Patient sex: M
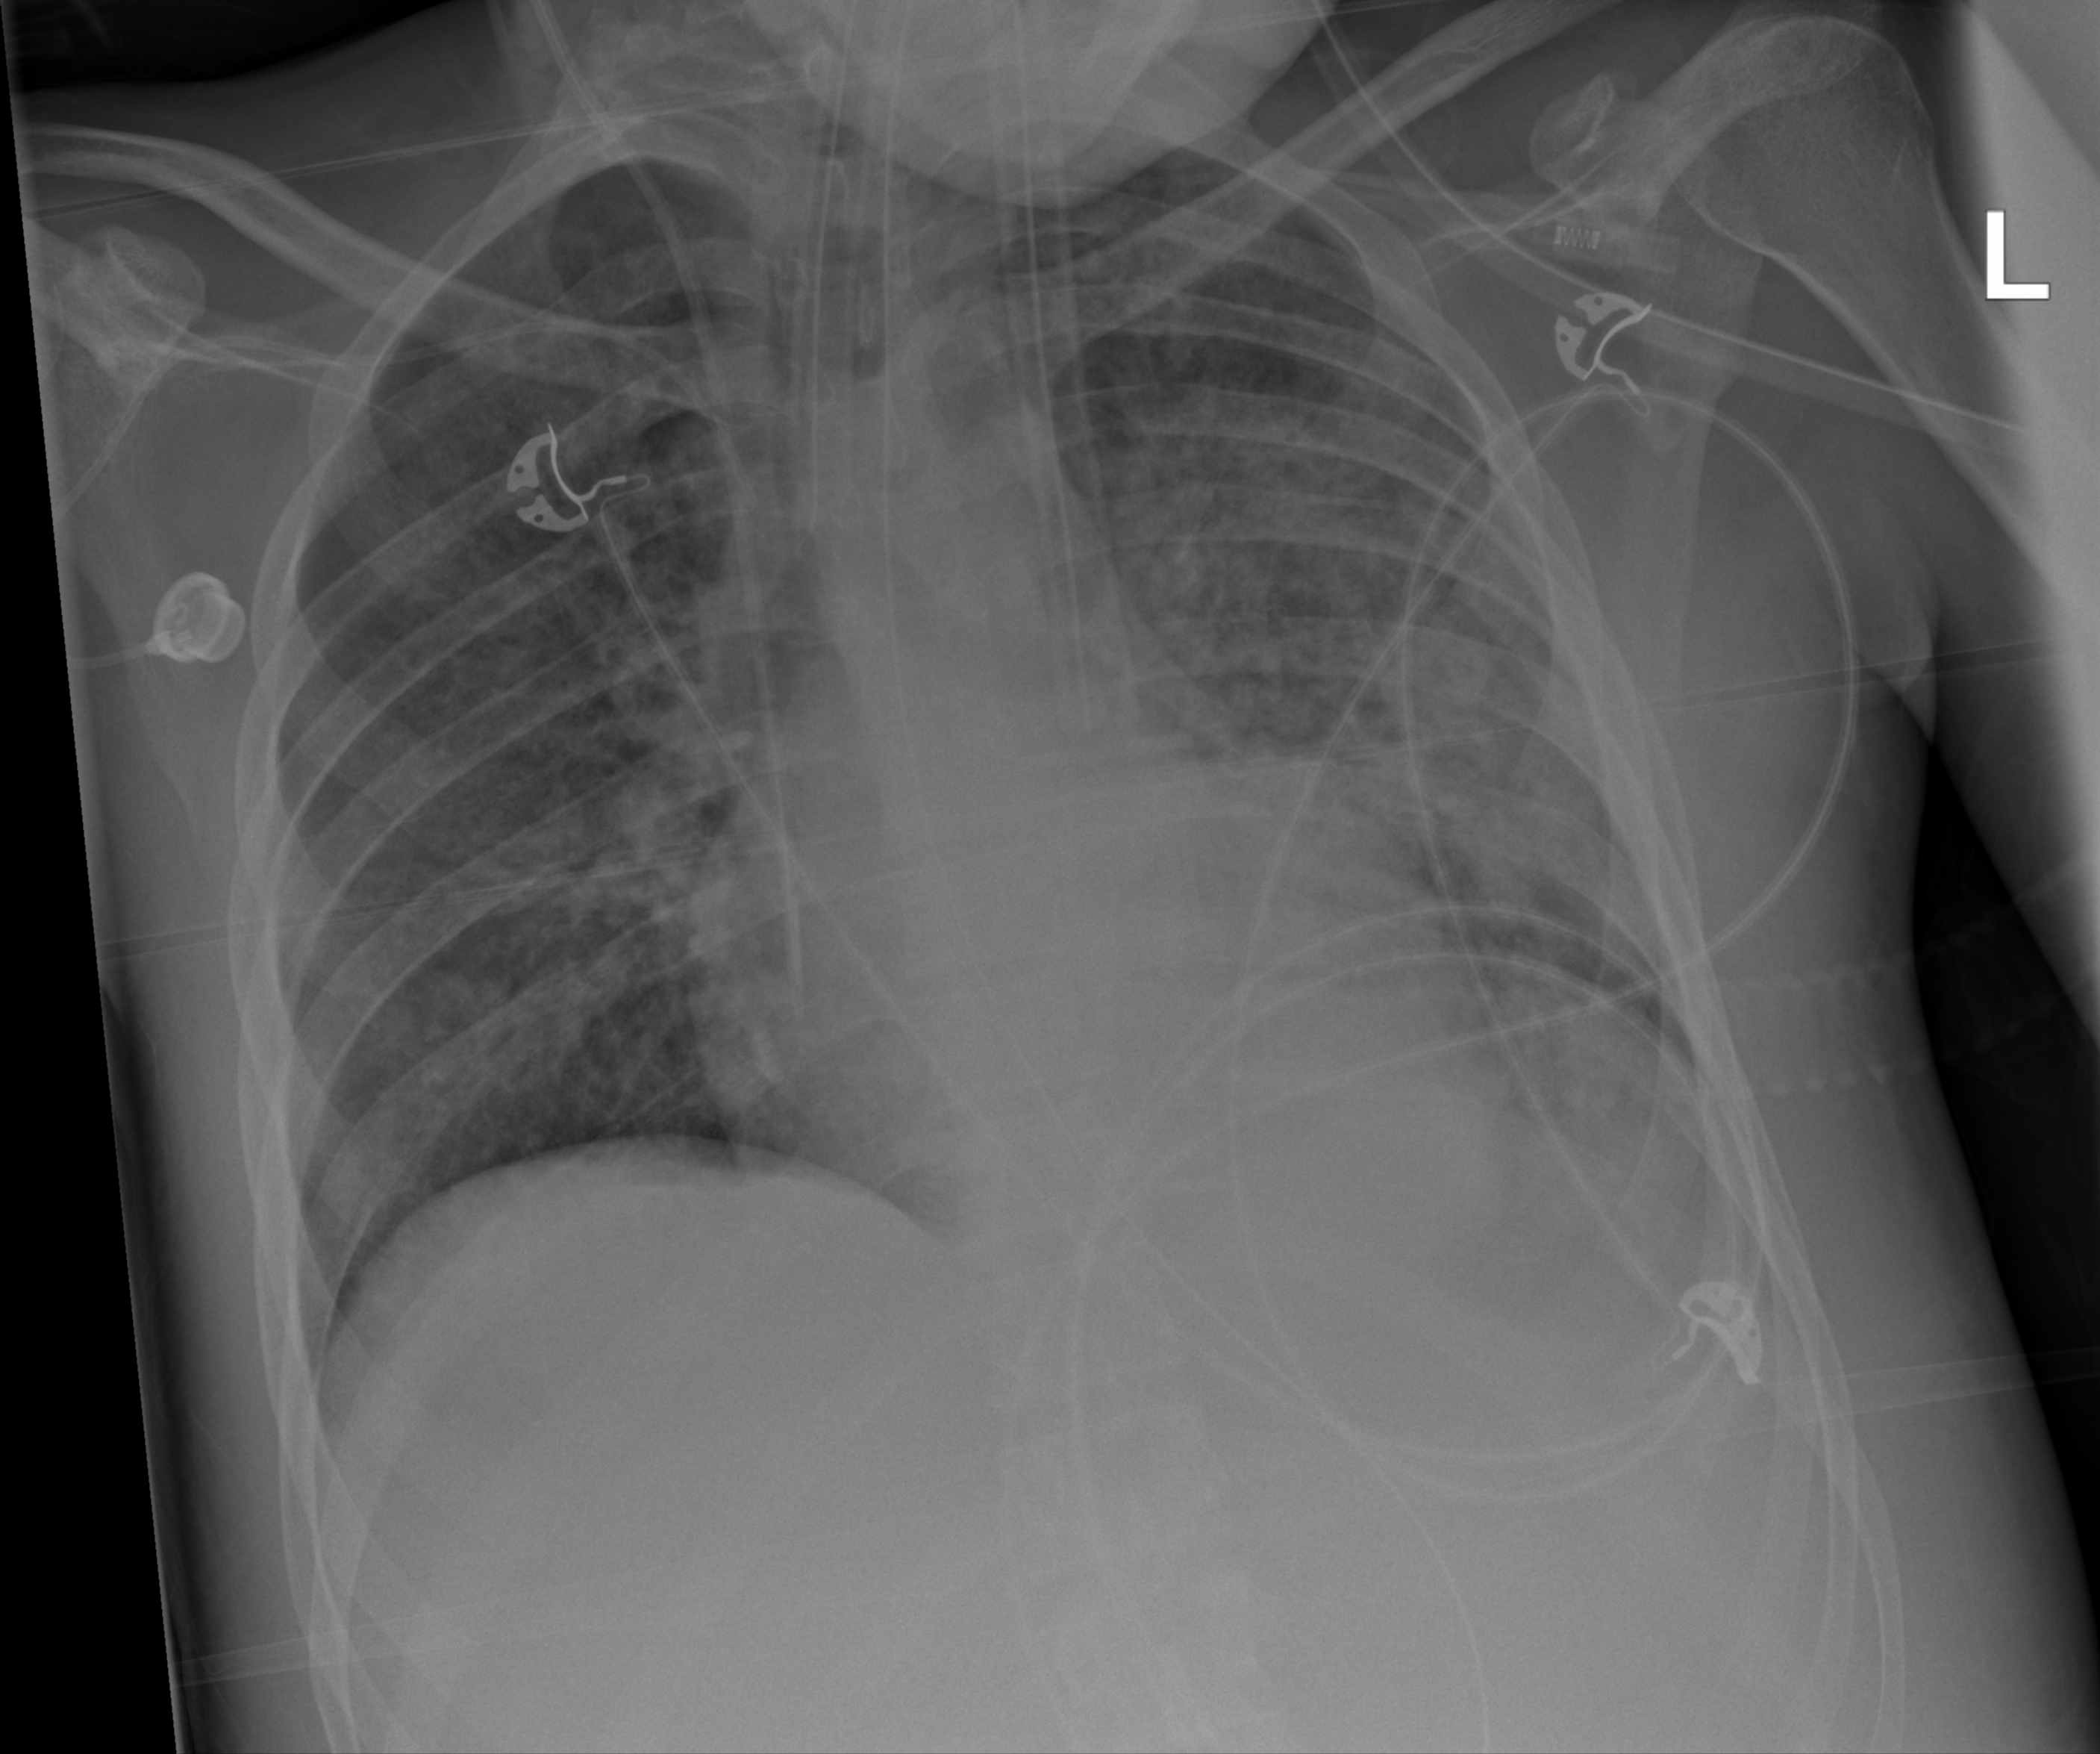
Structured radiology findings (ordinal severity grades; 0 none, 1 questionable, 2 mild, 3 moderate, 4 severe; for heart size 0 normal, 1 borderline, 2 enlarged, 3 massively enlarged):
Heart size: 1
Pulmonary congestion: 3
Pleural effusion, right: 0
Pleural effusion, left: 2
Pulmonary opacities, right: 3
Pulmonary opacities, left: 3
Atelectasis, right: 2
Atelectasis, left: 2